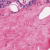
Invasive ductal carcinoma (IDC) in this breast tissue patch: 0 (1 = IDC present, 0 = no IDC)